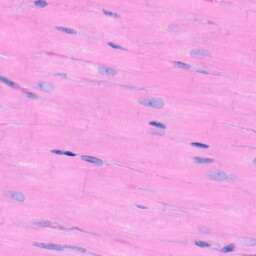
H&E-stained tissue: Heart